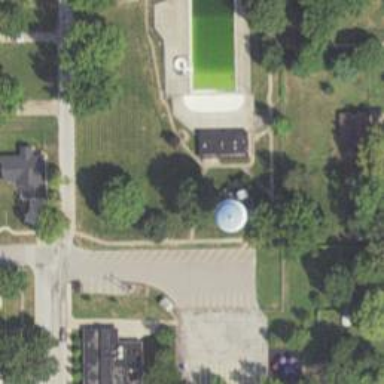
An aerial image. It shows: Water tower that is man-made.